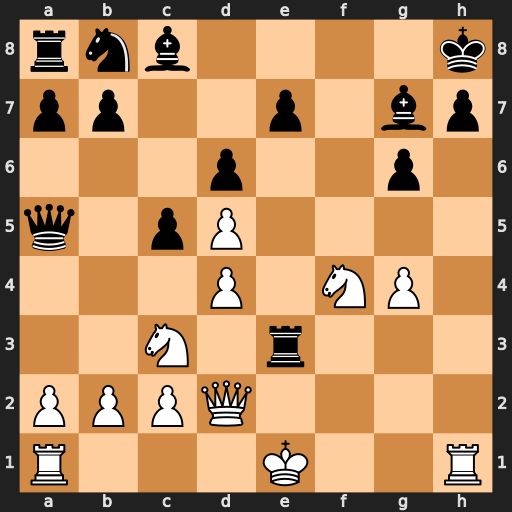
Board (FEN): rnb4k/pp2p1bp/3p2p1/q1pP4/3P1NP1/2N1r3/PPPQ4/R3K2R
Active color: w
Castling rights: KQ
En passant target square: -
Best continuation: Qxe3